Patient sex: F
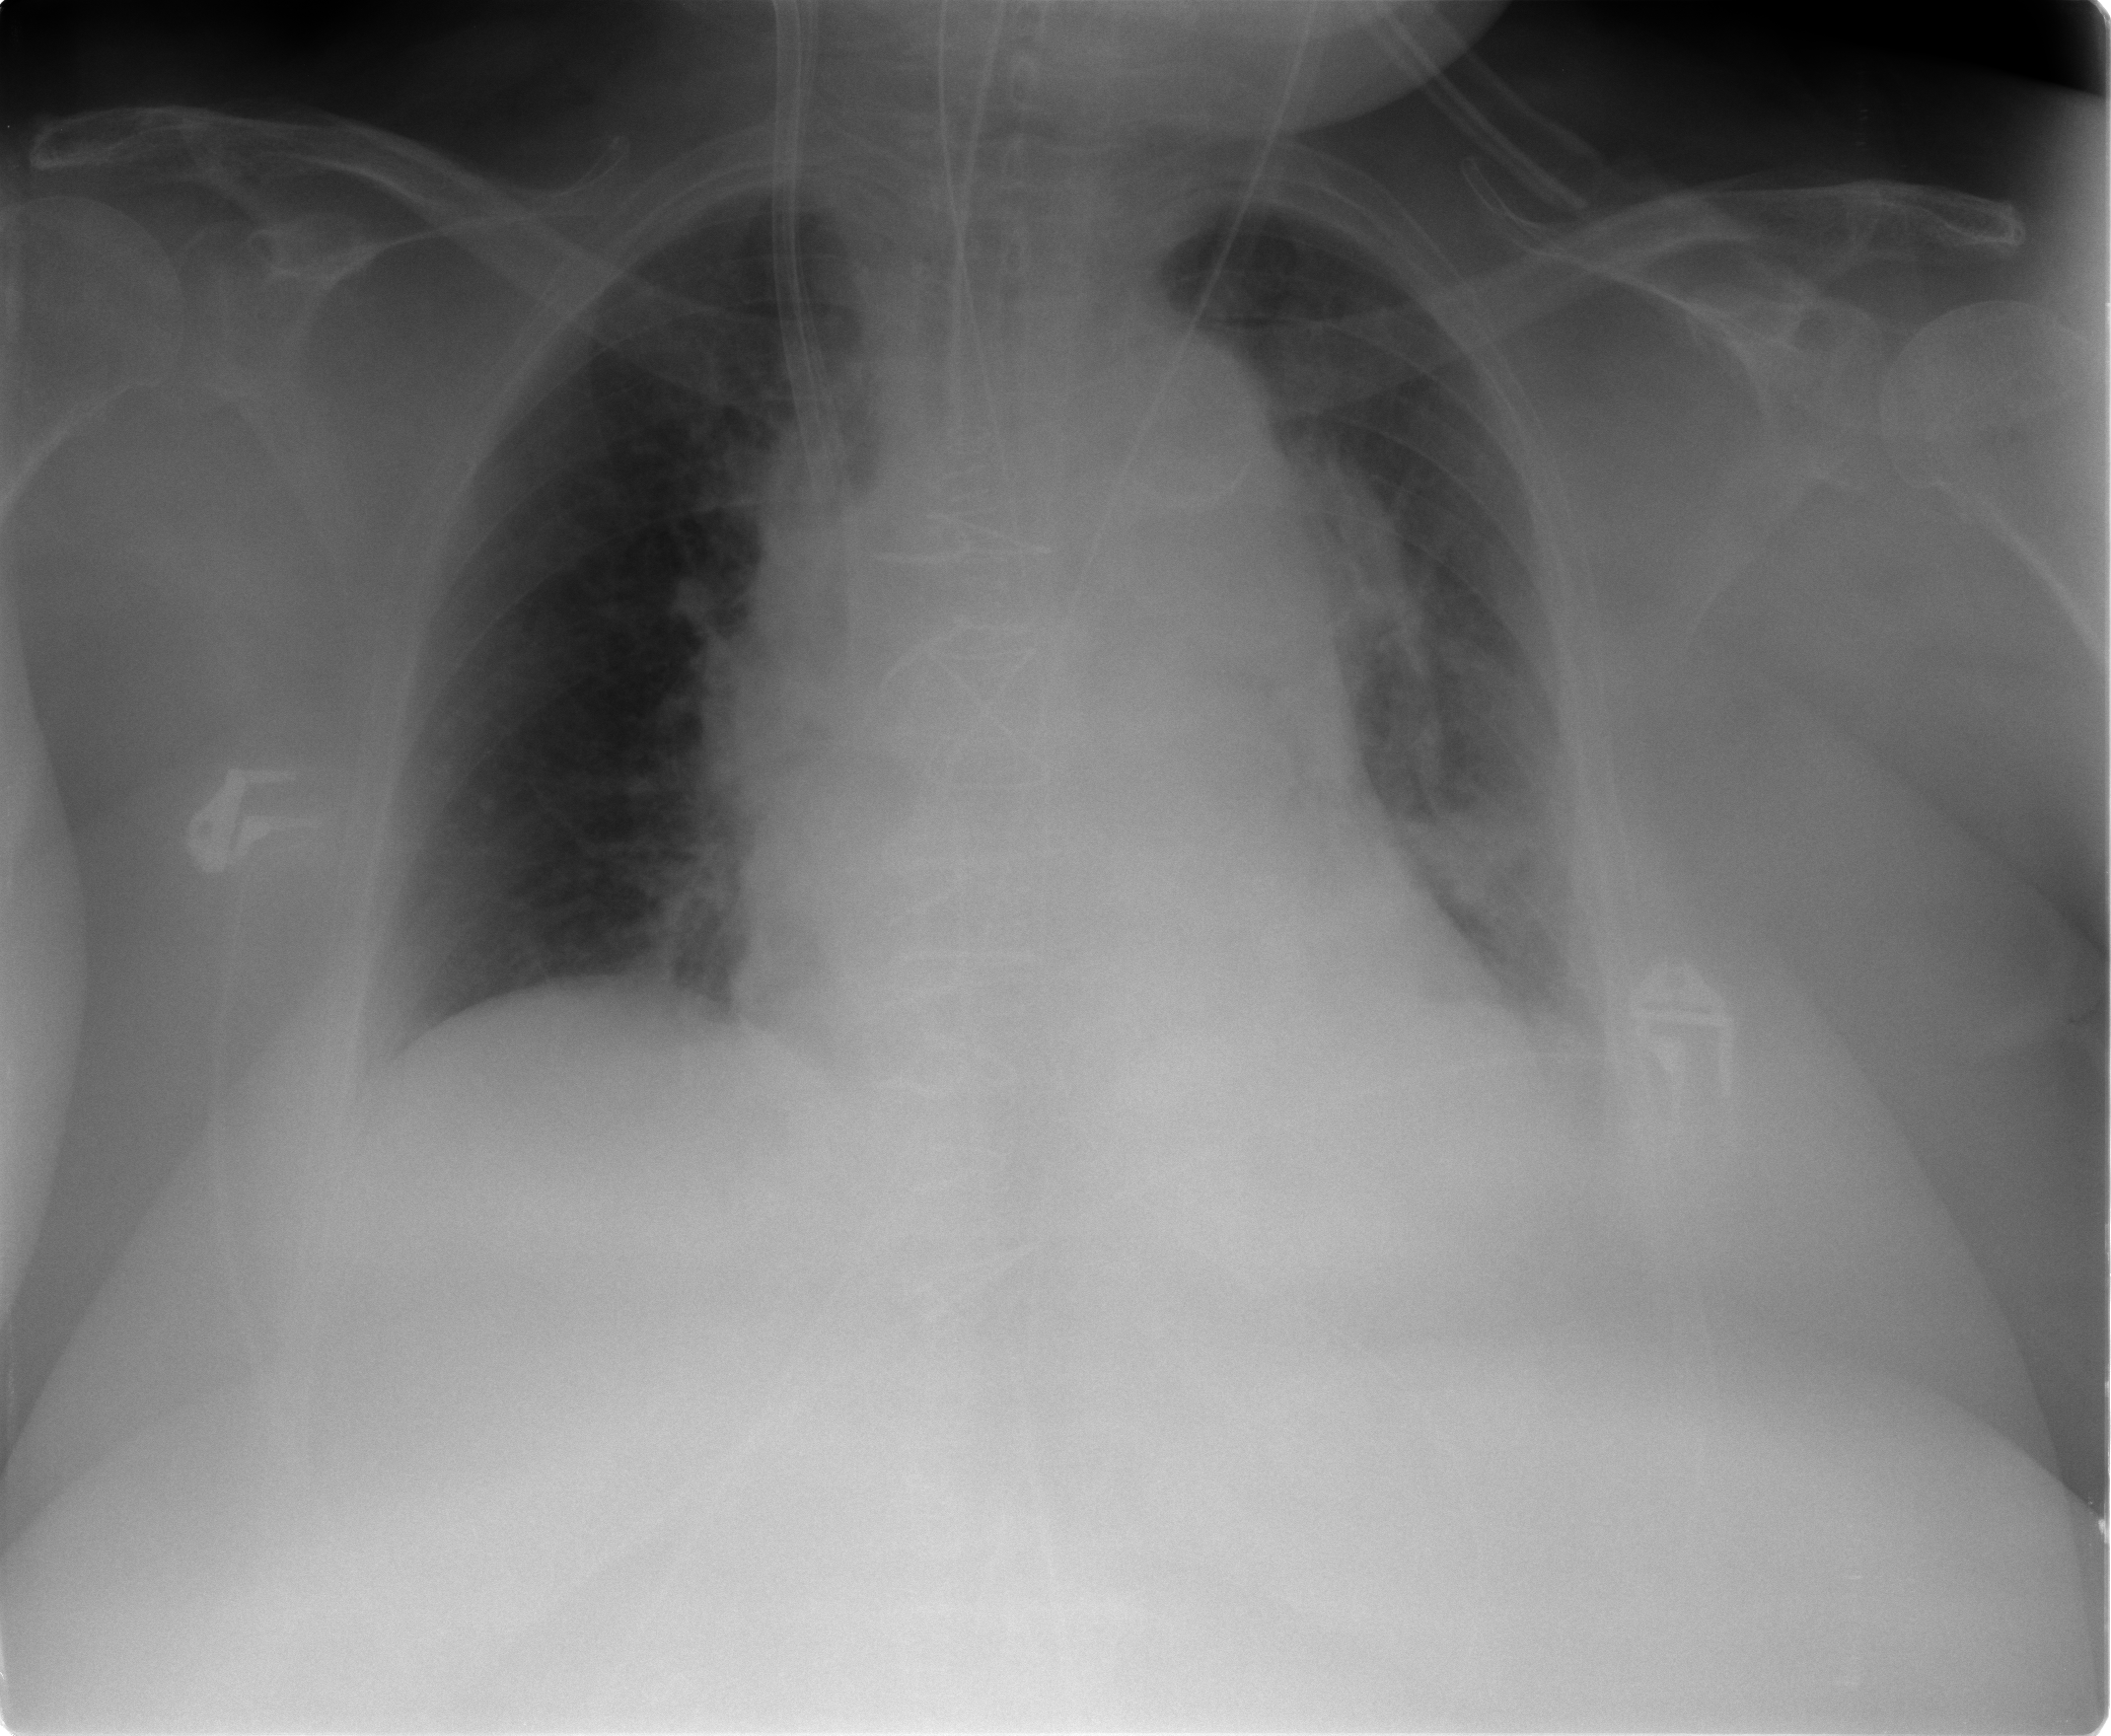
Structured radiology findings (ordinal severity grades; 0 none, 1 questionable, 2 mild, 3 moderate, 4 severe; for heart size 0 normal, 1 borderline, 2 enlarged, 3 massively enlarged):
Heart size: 2
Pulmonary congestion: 0
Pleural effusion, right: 0
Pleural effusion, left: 1
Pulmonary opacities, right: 0
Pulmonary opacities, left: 1
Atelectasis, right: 0
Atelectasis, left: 2